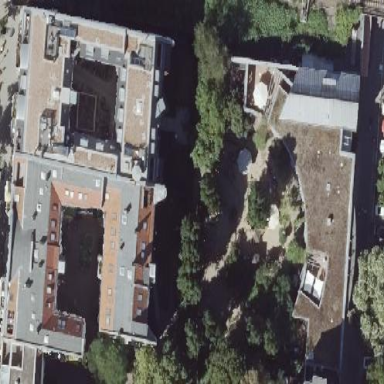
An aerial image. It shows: Kindergarten.